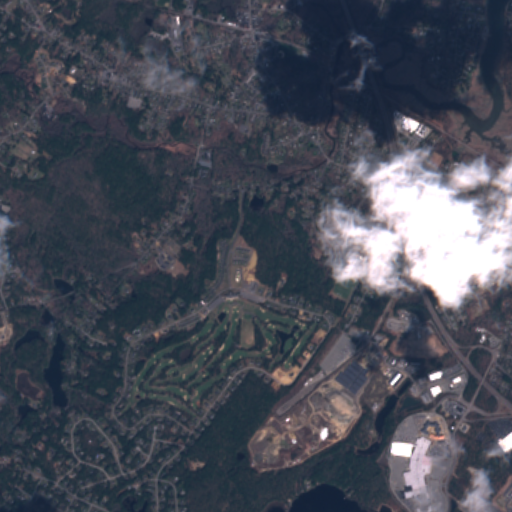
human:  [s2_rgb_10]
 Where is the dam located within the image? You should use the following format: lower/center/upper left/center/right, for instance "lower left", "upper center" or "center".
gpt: The dam is located in the upper left of the image.
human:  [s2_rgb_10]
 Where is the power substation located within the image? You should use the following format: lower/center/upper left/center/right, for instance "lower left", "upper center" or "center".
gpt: The power substation is located in the upper center of the image.
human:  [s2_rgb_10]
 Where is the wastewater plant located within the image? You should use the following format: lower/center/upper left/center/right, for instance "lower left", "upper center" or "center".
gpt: The wastewater plant is located in the center right of the image.
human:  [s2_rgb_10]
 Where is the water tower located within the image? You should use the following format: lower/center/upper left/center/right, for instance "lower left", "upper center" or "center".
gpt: The water tower is located in the lower right of the image.
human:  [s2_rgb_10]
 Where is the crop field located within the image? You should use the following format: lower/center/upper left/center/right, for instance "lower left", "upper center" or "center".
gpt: There is no crop field in the image.